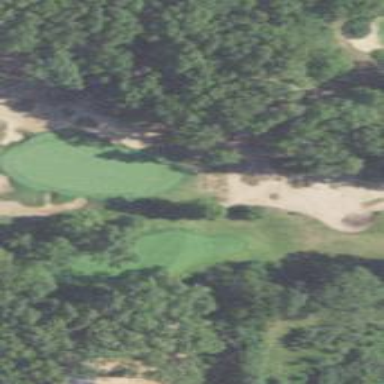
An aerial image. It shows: View of golf hole.